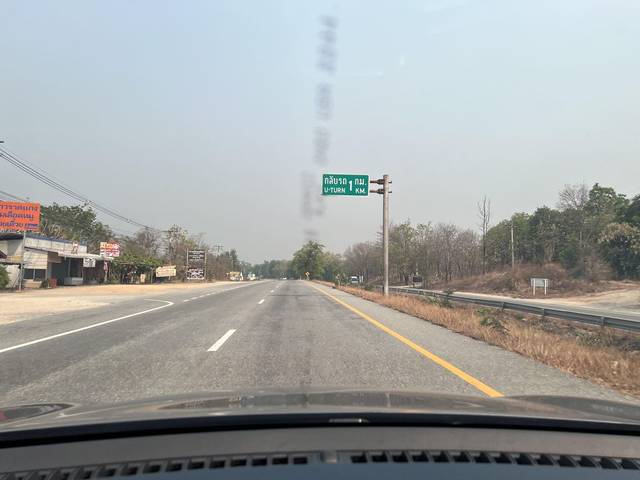
Region: Thailand
Coordinates: 17.005, 99.11